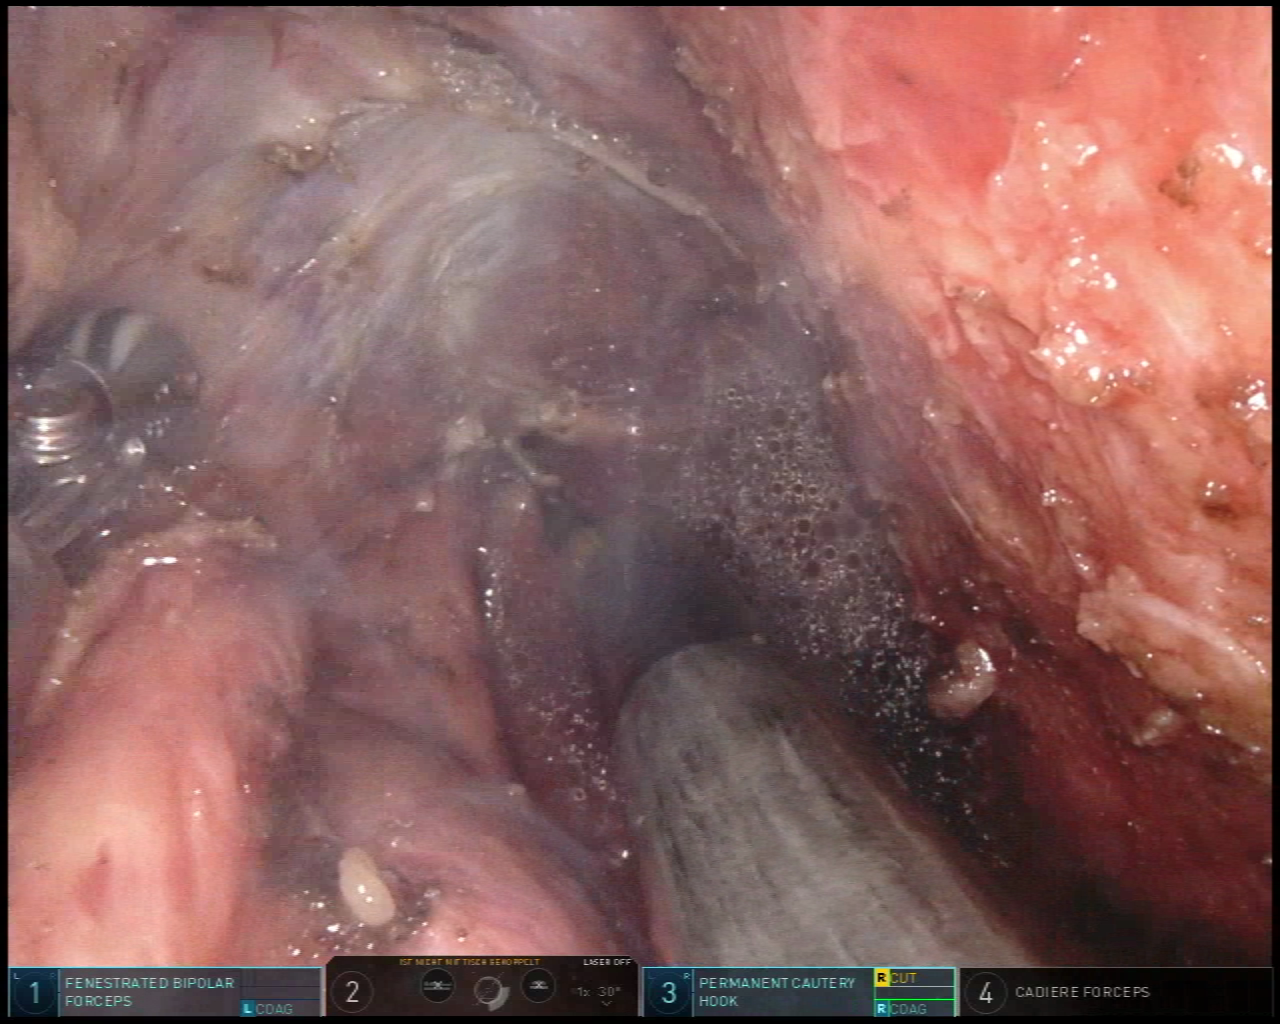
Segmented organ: vesicular_glands
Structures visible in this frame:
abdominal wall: no
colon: no
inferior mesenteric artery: no
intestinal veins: no
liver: no
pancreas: no
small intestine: no
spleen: no
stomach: no
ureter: no
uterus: no
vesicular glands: yes